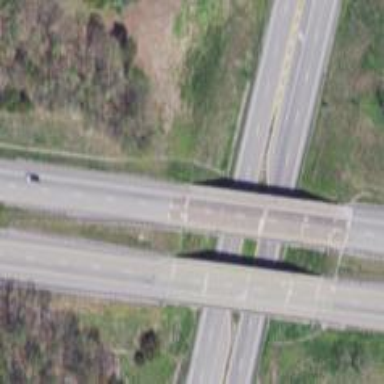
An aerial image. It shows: Motorway bridge.